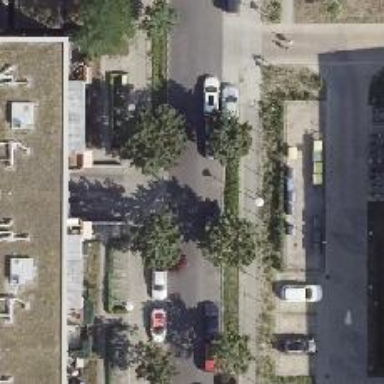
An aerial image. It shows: Residential road with asphalt surface and sidewalks on both sides. The parking is parallel to the street side.